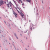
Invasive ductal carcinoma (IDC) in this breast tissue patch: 1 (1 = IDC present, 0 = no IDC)